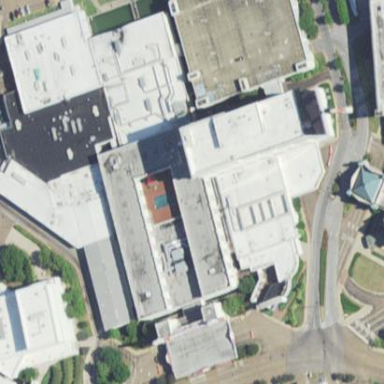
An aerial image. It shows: Building that serves as casino.